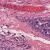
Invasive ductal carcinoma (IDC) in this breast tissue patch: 1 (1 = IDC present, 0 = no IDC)